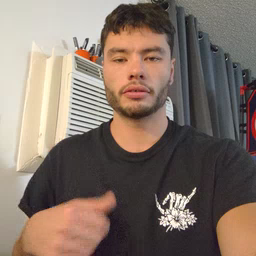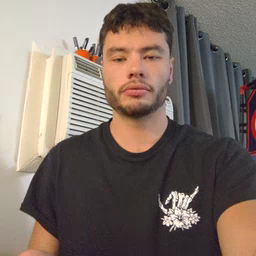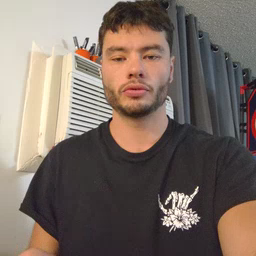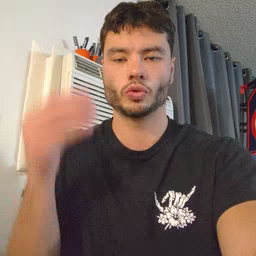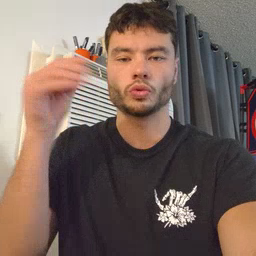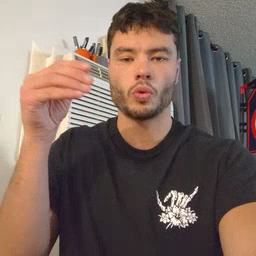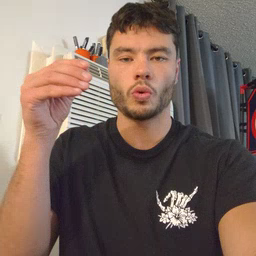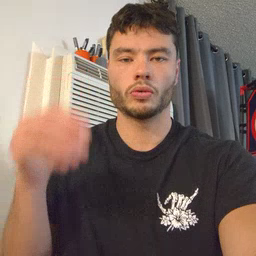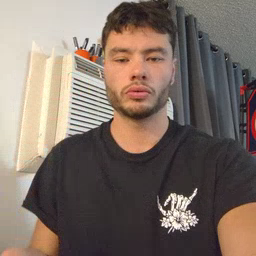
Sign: store